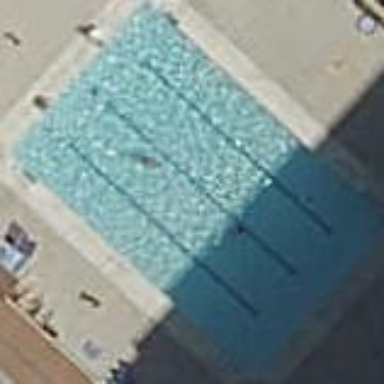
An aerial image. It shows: Swimming pool located in leisure land.